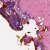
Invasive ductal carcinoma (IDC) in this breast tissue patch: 0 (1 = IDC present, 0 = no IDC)